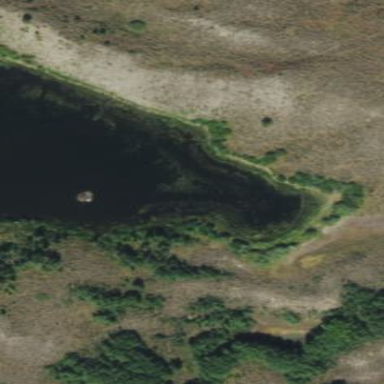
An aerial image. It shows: Lake with natural water.